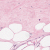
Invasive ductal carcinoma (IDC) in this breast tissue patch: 0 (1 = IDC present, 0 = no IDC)